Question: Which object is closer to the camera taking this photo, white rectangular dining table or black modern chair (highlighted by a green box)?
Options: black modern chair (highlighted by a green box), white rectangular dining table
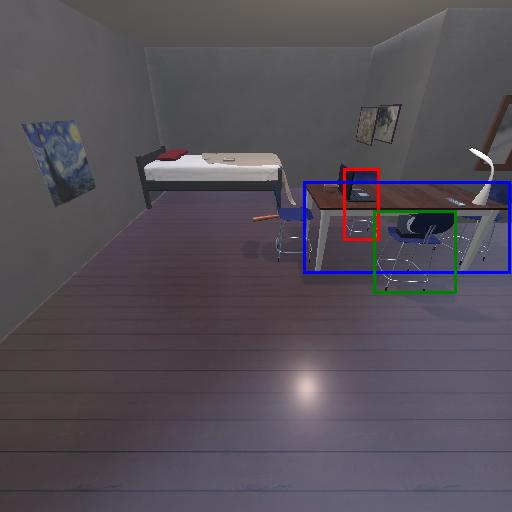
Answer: black modern chair (highlighted by a green box)